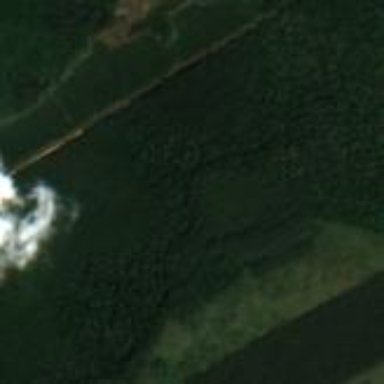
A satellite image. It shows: Farmland with fast-growing wood crop.